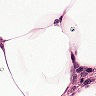
Metastatic tissue present: no